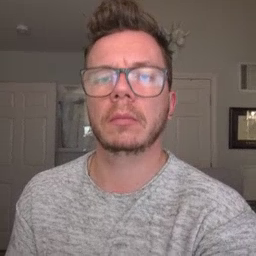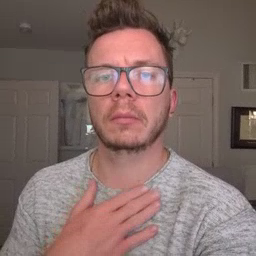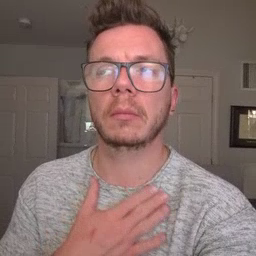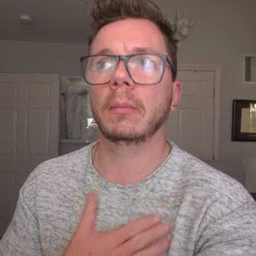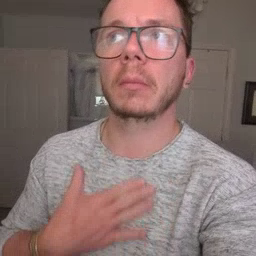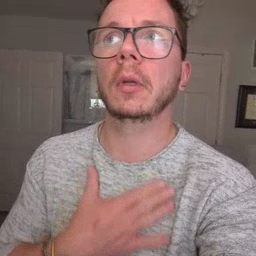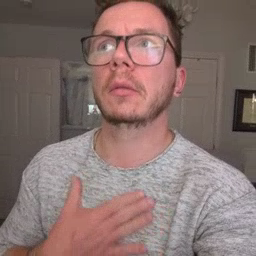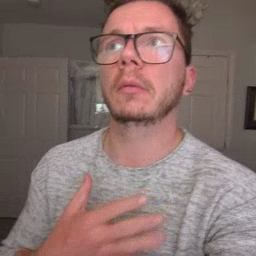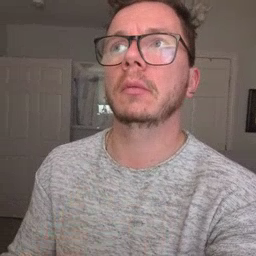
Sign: please